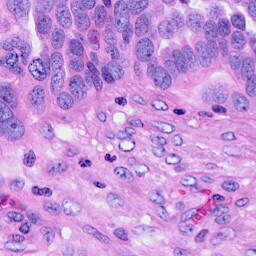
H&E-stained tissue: Ovarian